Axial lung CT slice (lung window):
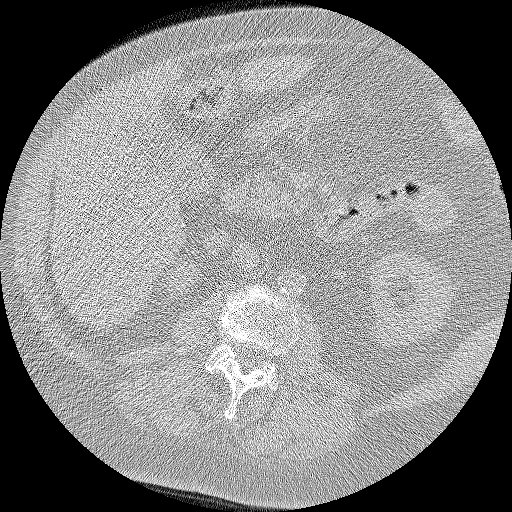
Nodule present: no